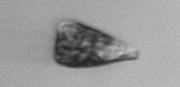
Label: Licmophora